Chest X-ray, AP view. Patient: 57 years old, sex F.
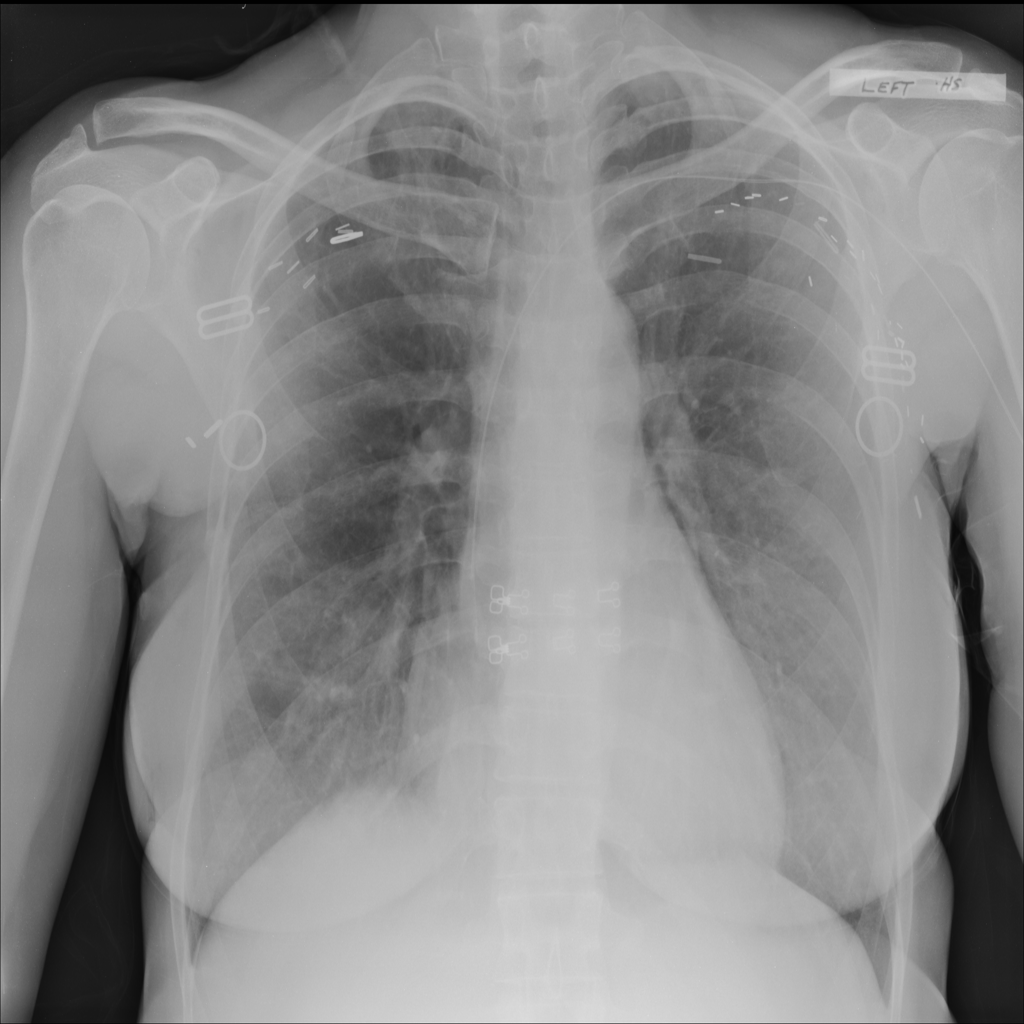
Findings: Fibrosis